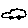
Label: car